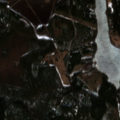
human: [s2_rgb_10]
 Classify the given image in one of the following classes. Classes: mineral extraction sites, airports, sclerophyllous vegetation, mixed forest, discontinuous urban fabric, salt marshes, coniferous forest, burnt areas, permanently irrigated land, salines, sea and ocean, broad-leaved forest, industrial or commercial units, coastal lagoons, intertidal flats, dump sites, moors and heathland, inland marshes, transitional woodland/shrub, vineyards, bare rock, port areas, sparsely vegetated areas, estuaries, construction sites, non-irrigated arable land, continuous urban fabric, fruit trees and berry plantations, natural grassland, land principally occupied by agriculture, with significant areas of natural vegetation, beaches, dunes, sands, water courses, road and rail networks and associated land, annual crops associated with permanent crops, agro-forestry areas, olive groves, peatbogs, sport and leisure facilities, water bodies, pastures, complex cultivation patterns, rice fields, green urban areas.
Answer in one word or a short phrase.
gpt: non-irrigated arable land, coniferous forest, mixed forest, transitional woodland/shrub, peatbogs, water bodies